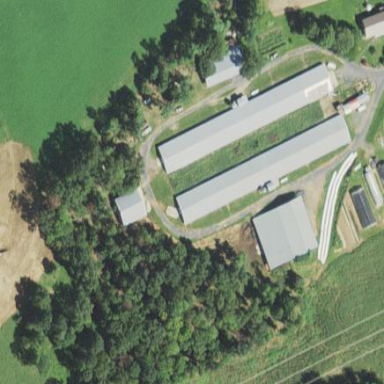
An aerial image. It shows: Farm auxiliary building.